Interaction volume radius: 10 \u00c5
Interaction volume height: 10 \u00c5
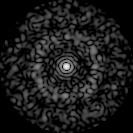
Disorder parameter: 0.8401